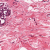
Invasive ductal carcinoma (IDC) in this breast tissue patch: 0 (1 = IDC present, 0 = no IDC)